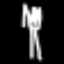
Label: fork